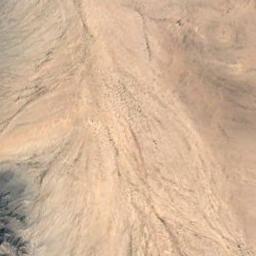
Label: desert